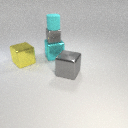
small cyan rubber cylinder above large cyan metal cube